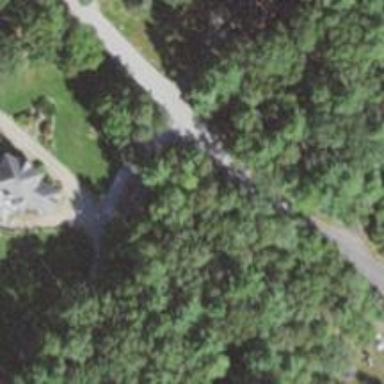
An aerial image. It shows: Residential driveway used as service road.